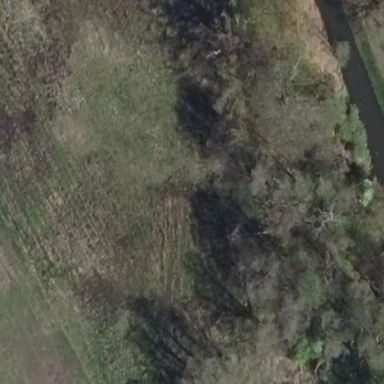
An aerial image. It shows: Deciduous broadleaved woodland.